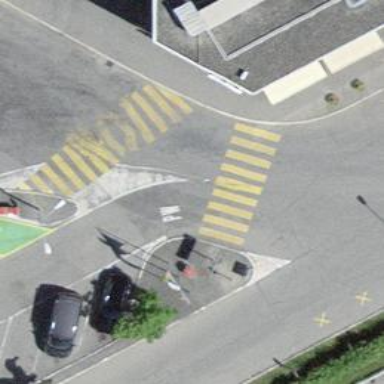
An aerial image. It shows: Uncontrolled road crossing with markings.